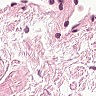
Metastatic tissue present: no